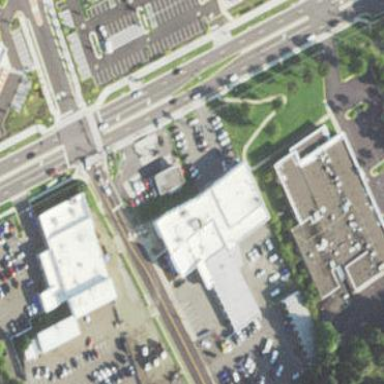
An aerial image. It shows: Retail building.